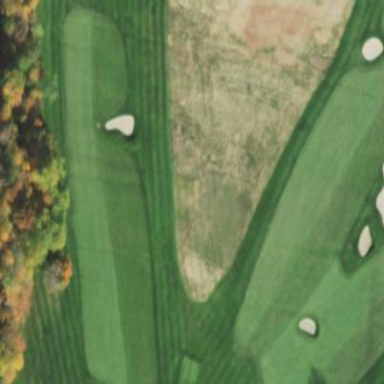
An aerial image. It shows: Golf rough area.